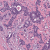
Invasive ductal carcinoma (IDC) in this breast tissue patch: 1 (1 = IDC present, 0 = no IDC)